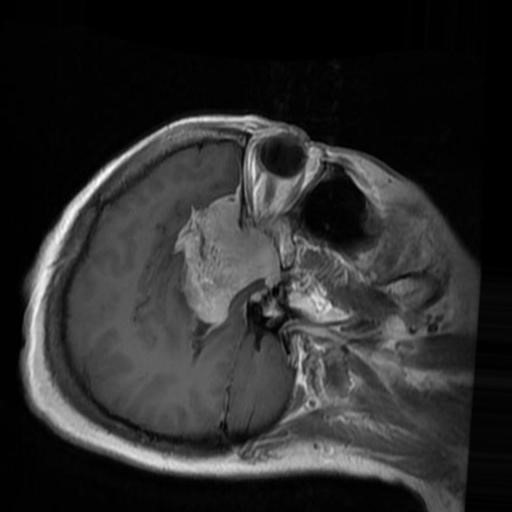
Label: brain_menin